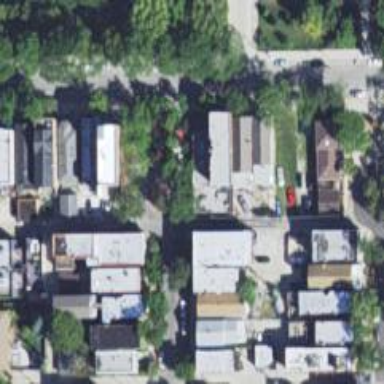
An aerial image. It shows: Alleyway designated as service road.